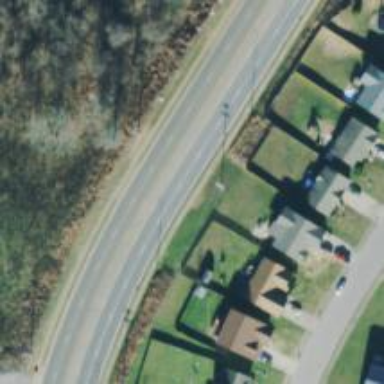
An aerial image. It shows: Secondary road with asphalt surface.